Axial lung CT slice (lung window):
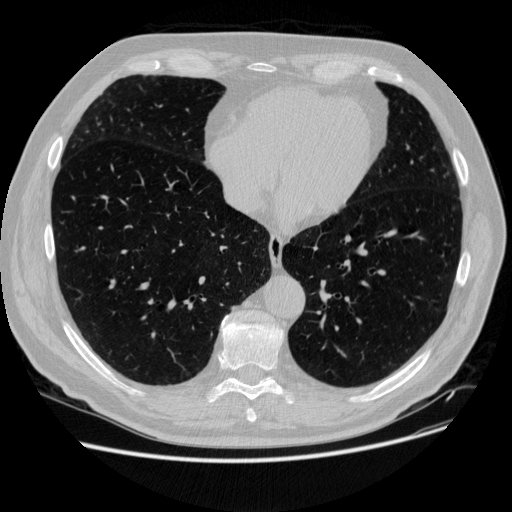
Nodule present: no